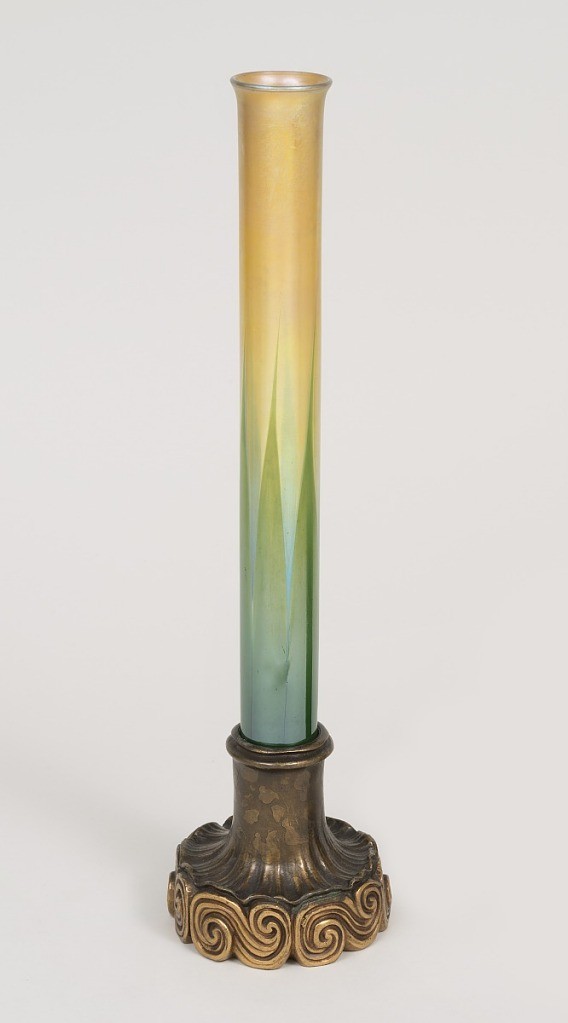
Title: Bud Vase
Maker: Louis Comfort Tiffany, American, 1848–1933
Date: ca. 1900
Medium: Mold-blown favrile glass, cast bronze
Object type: vase
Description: Tall, cylindrical glass vase (a) with slightly flared mouth; dark green leaf motif at bottom eased over gold favrile glass.  Vase fits into socket of bronze base (b) patinated at top, inverted trumpet-shaped, ruffled, resting on series of horizontal S-curves picked out with gilding.  Three metal 3-pronged holders (c,d,e) to fit into base to hold vase.